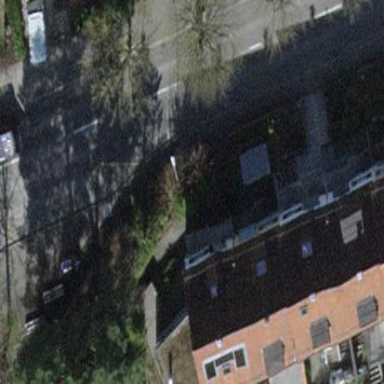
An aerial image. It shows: Building with tile roof.